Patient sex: M
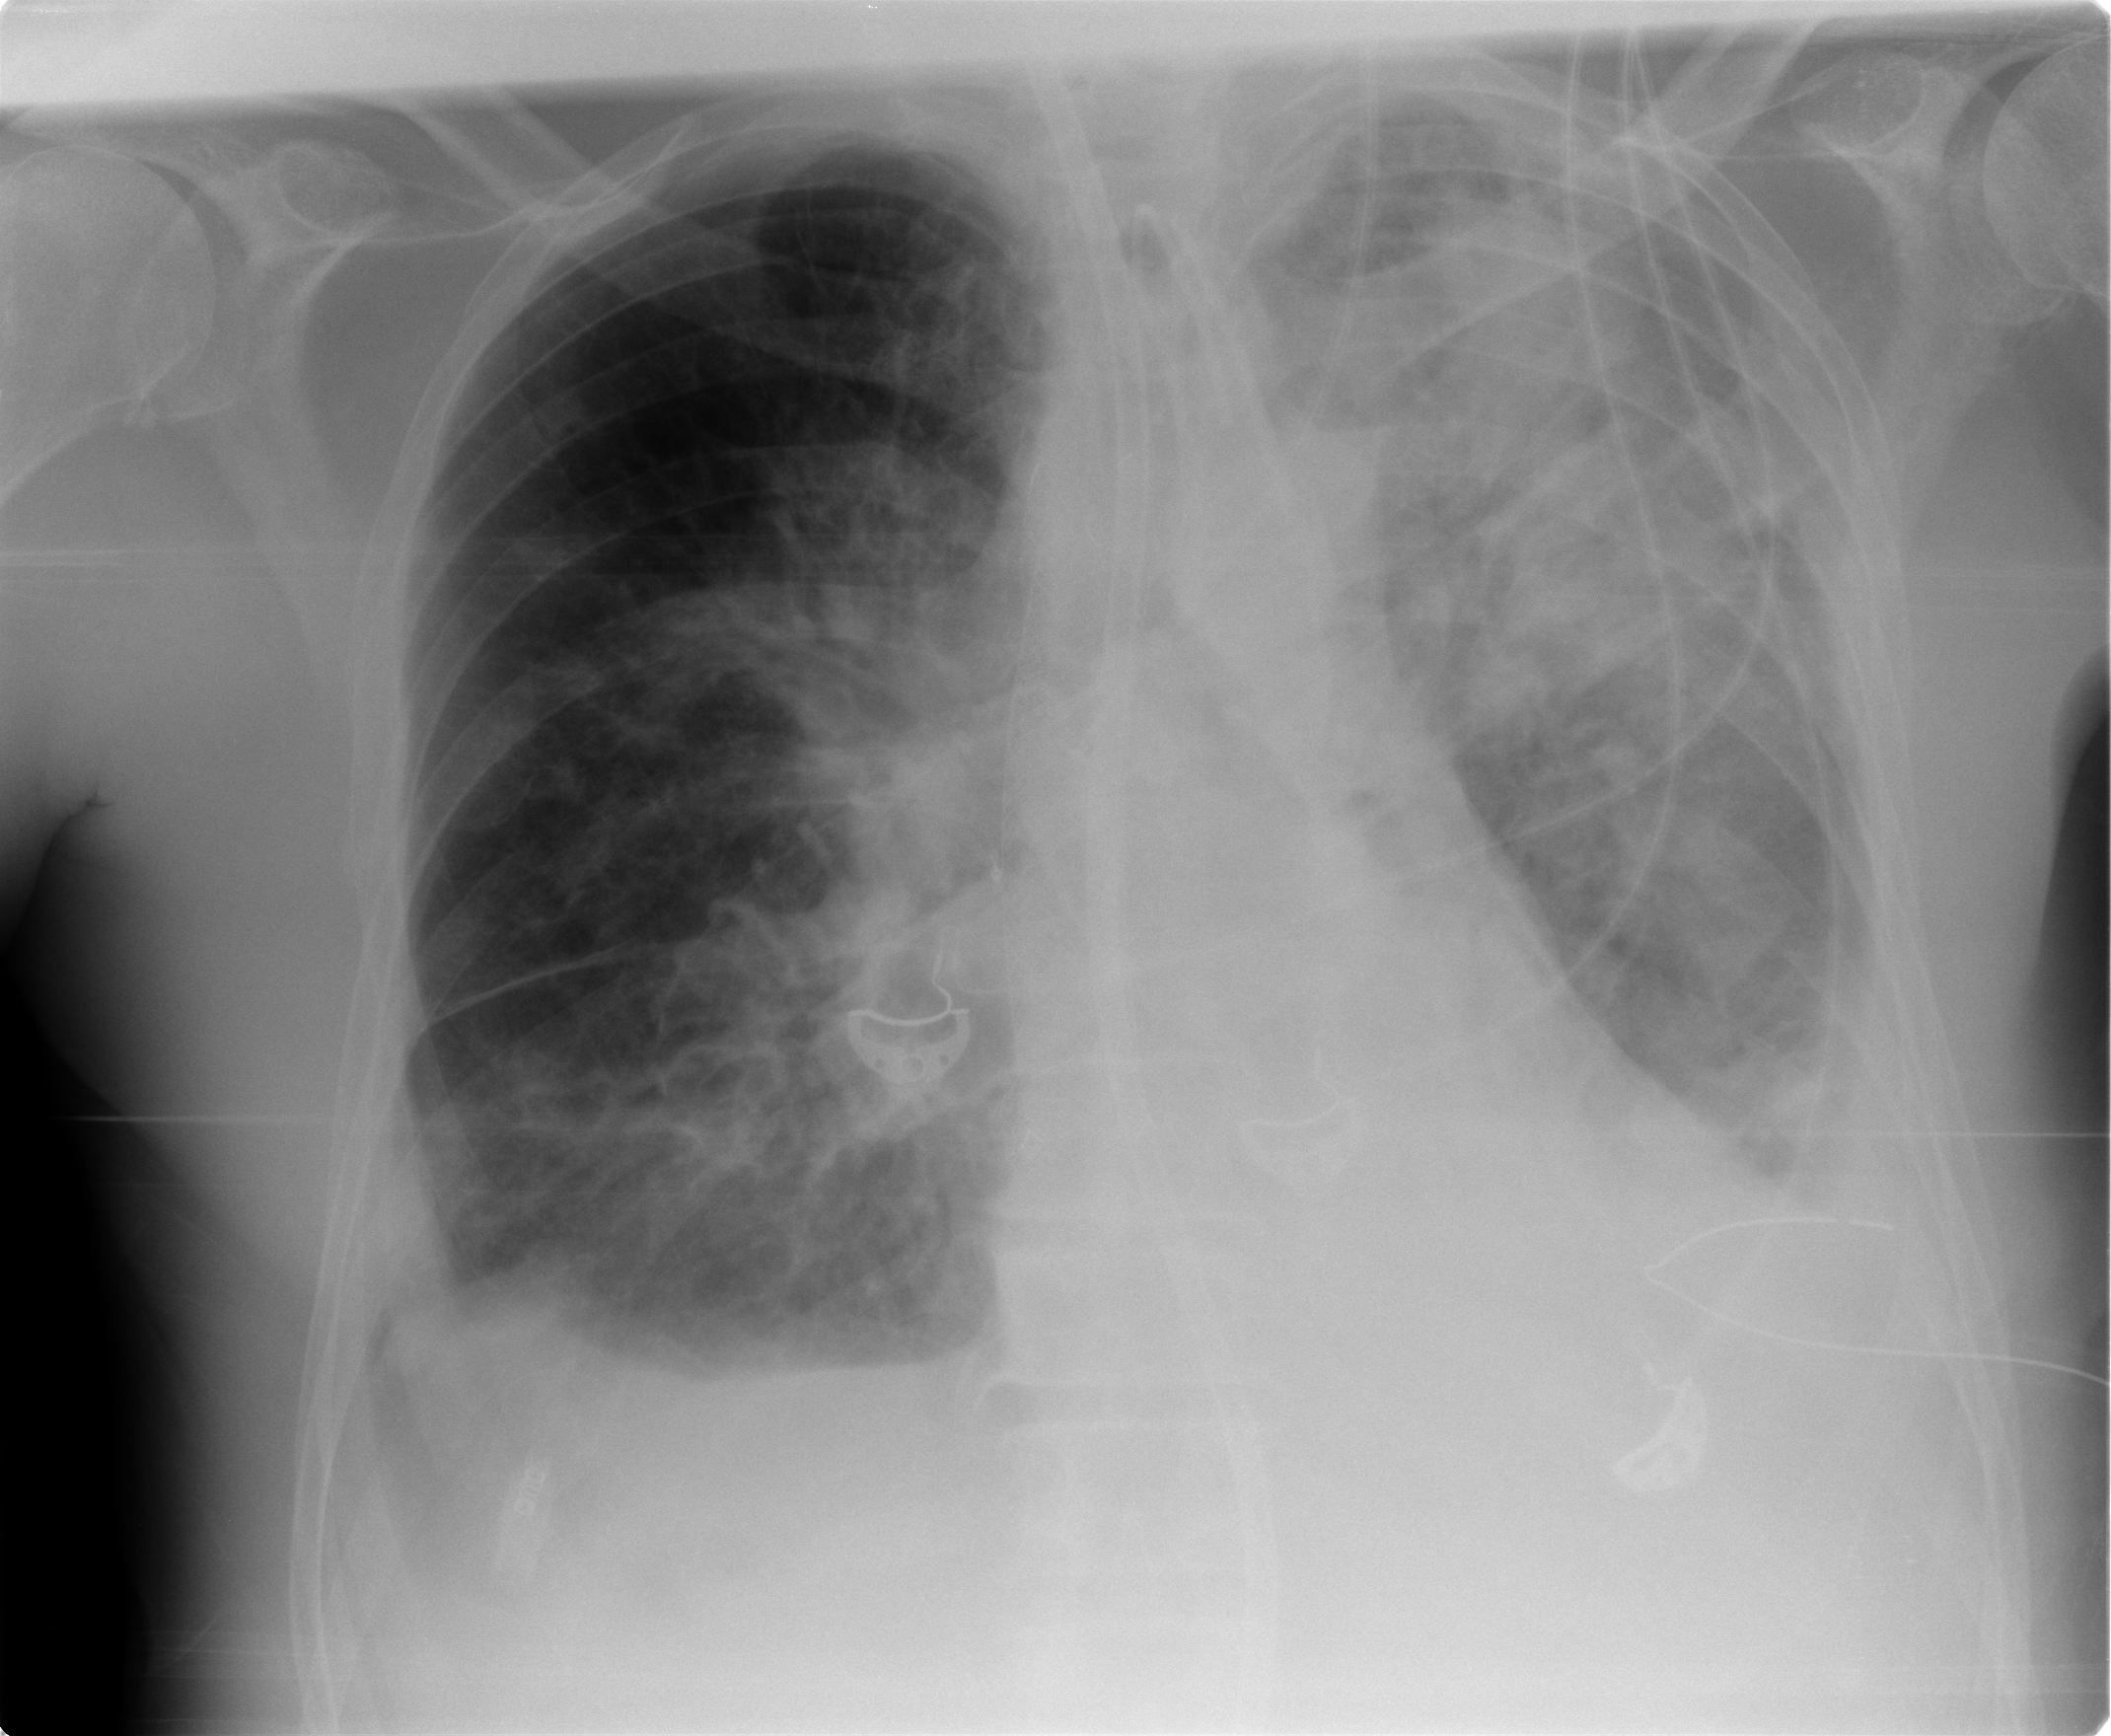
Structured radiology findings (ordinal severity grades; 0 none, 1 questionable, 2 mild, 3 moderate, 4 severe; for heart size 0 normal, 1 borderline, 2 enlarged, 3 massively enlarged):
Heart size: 0
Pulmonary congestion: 1
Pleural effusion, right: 2
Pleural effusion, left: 3
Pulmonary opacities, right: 2
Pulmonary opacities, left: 4
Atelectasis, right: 2
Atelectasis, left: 2